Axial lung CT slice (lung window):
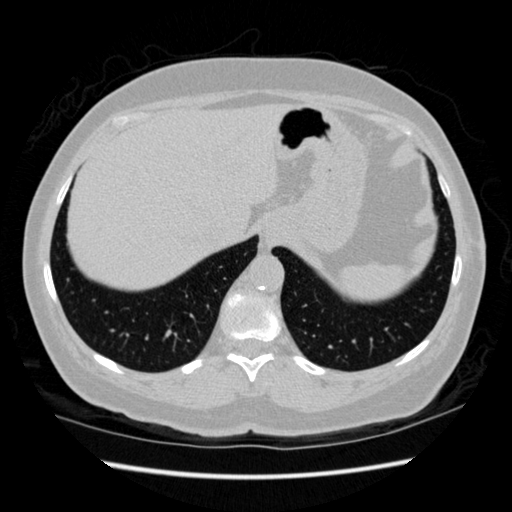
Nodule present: no